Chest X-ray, AP view. Patient: 59 years old, sex M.
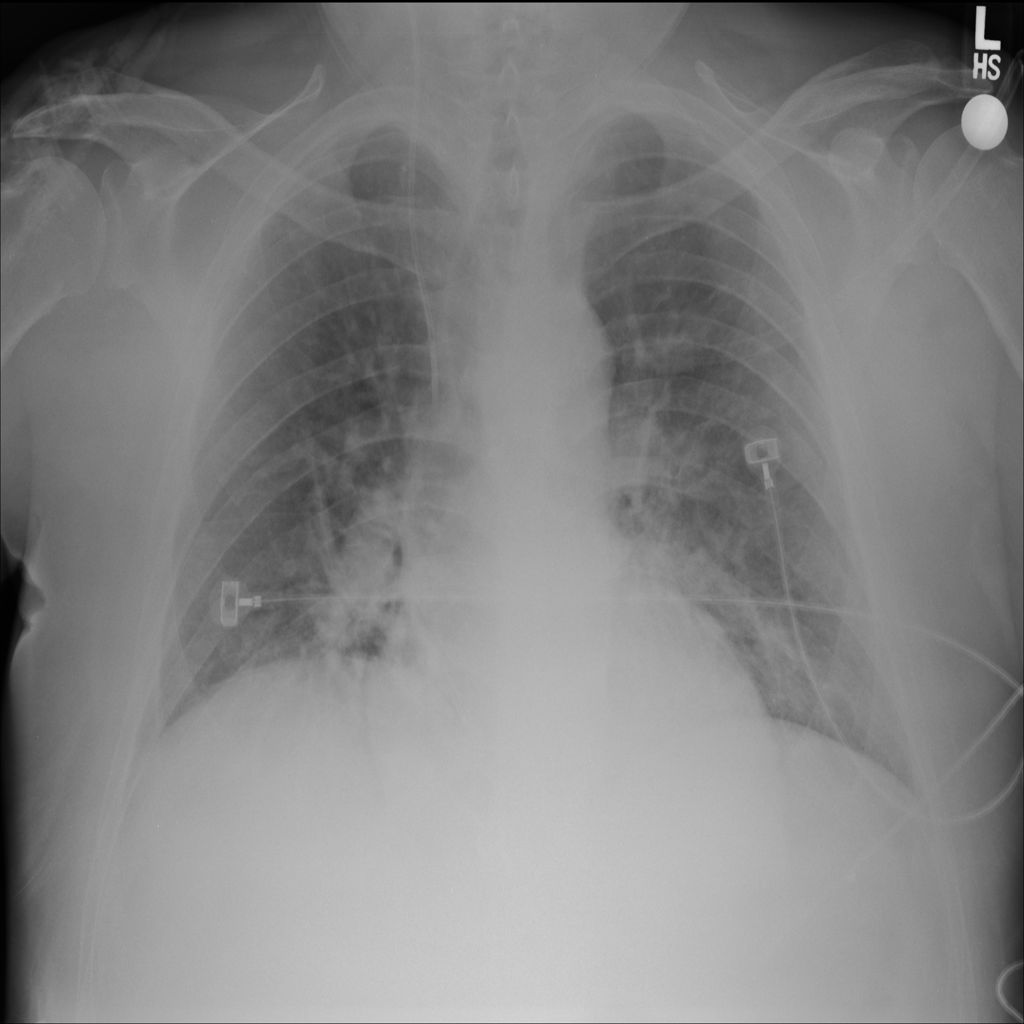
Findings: No Finding